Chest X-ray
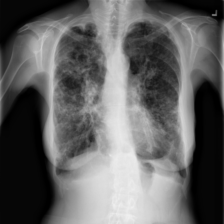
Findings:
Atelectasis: negative
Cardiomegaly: negative
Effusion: negative
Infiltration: negative
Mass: negative
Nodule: negative
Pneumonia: negative
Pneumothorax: negative
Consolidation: negative
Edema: negative
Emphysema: negative
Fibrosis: negative
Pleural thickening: positive
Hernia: negative